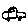
Label: car